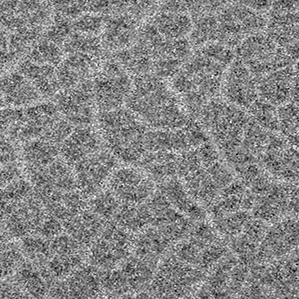
Label: frost